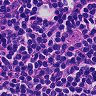
Metastatic tissue present: no